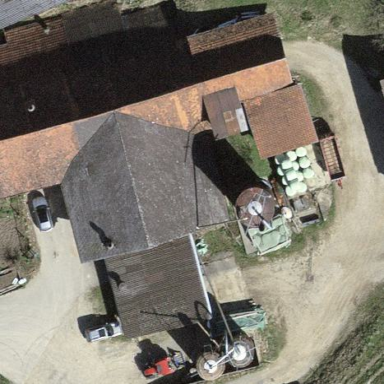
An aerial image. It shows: Farmyard area.